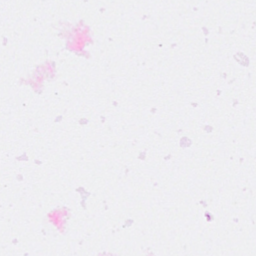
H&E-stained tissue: Breast